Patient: sex M, age 60
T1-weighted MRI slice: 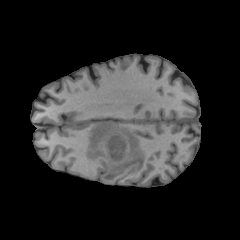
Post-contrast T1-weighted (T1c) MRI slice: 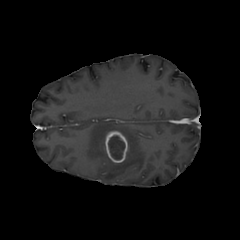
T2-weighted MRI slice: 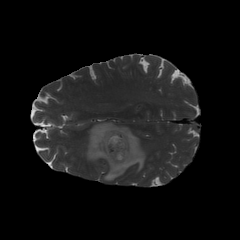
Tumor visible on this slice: yes
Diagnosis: Glioblastoma, IDH-wildtype
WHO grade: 4